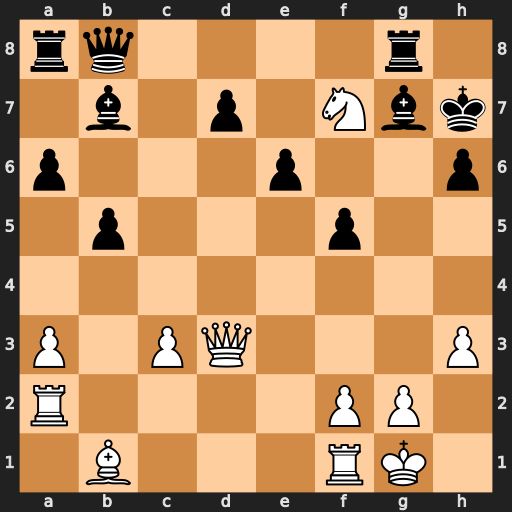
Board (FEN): rq4r1/1b1p1Nbk/p3p2p/1p3p2/8/P1PQ3P/R4PP1/1B3RK1
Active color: w
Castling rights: -
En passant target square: -
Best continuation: Qxf5+ exf5 Bxf5#